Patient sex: M
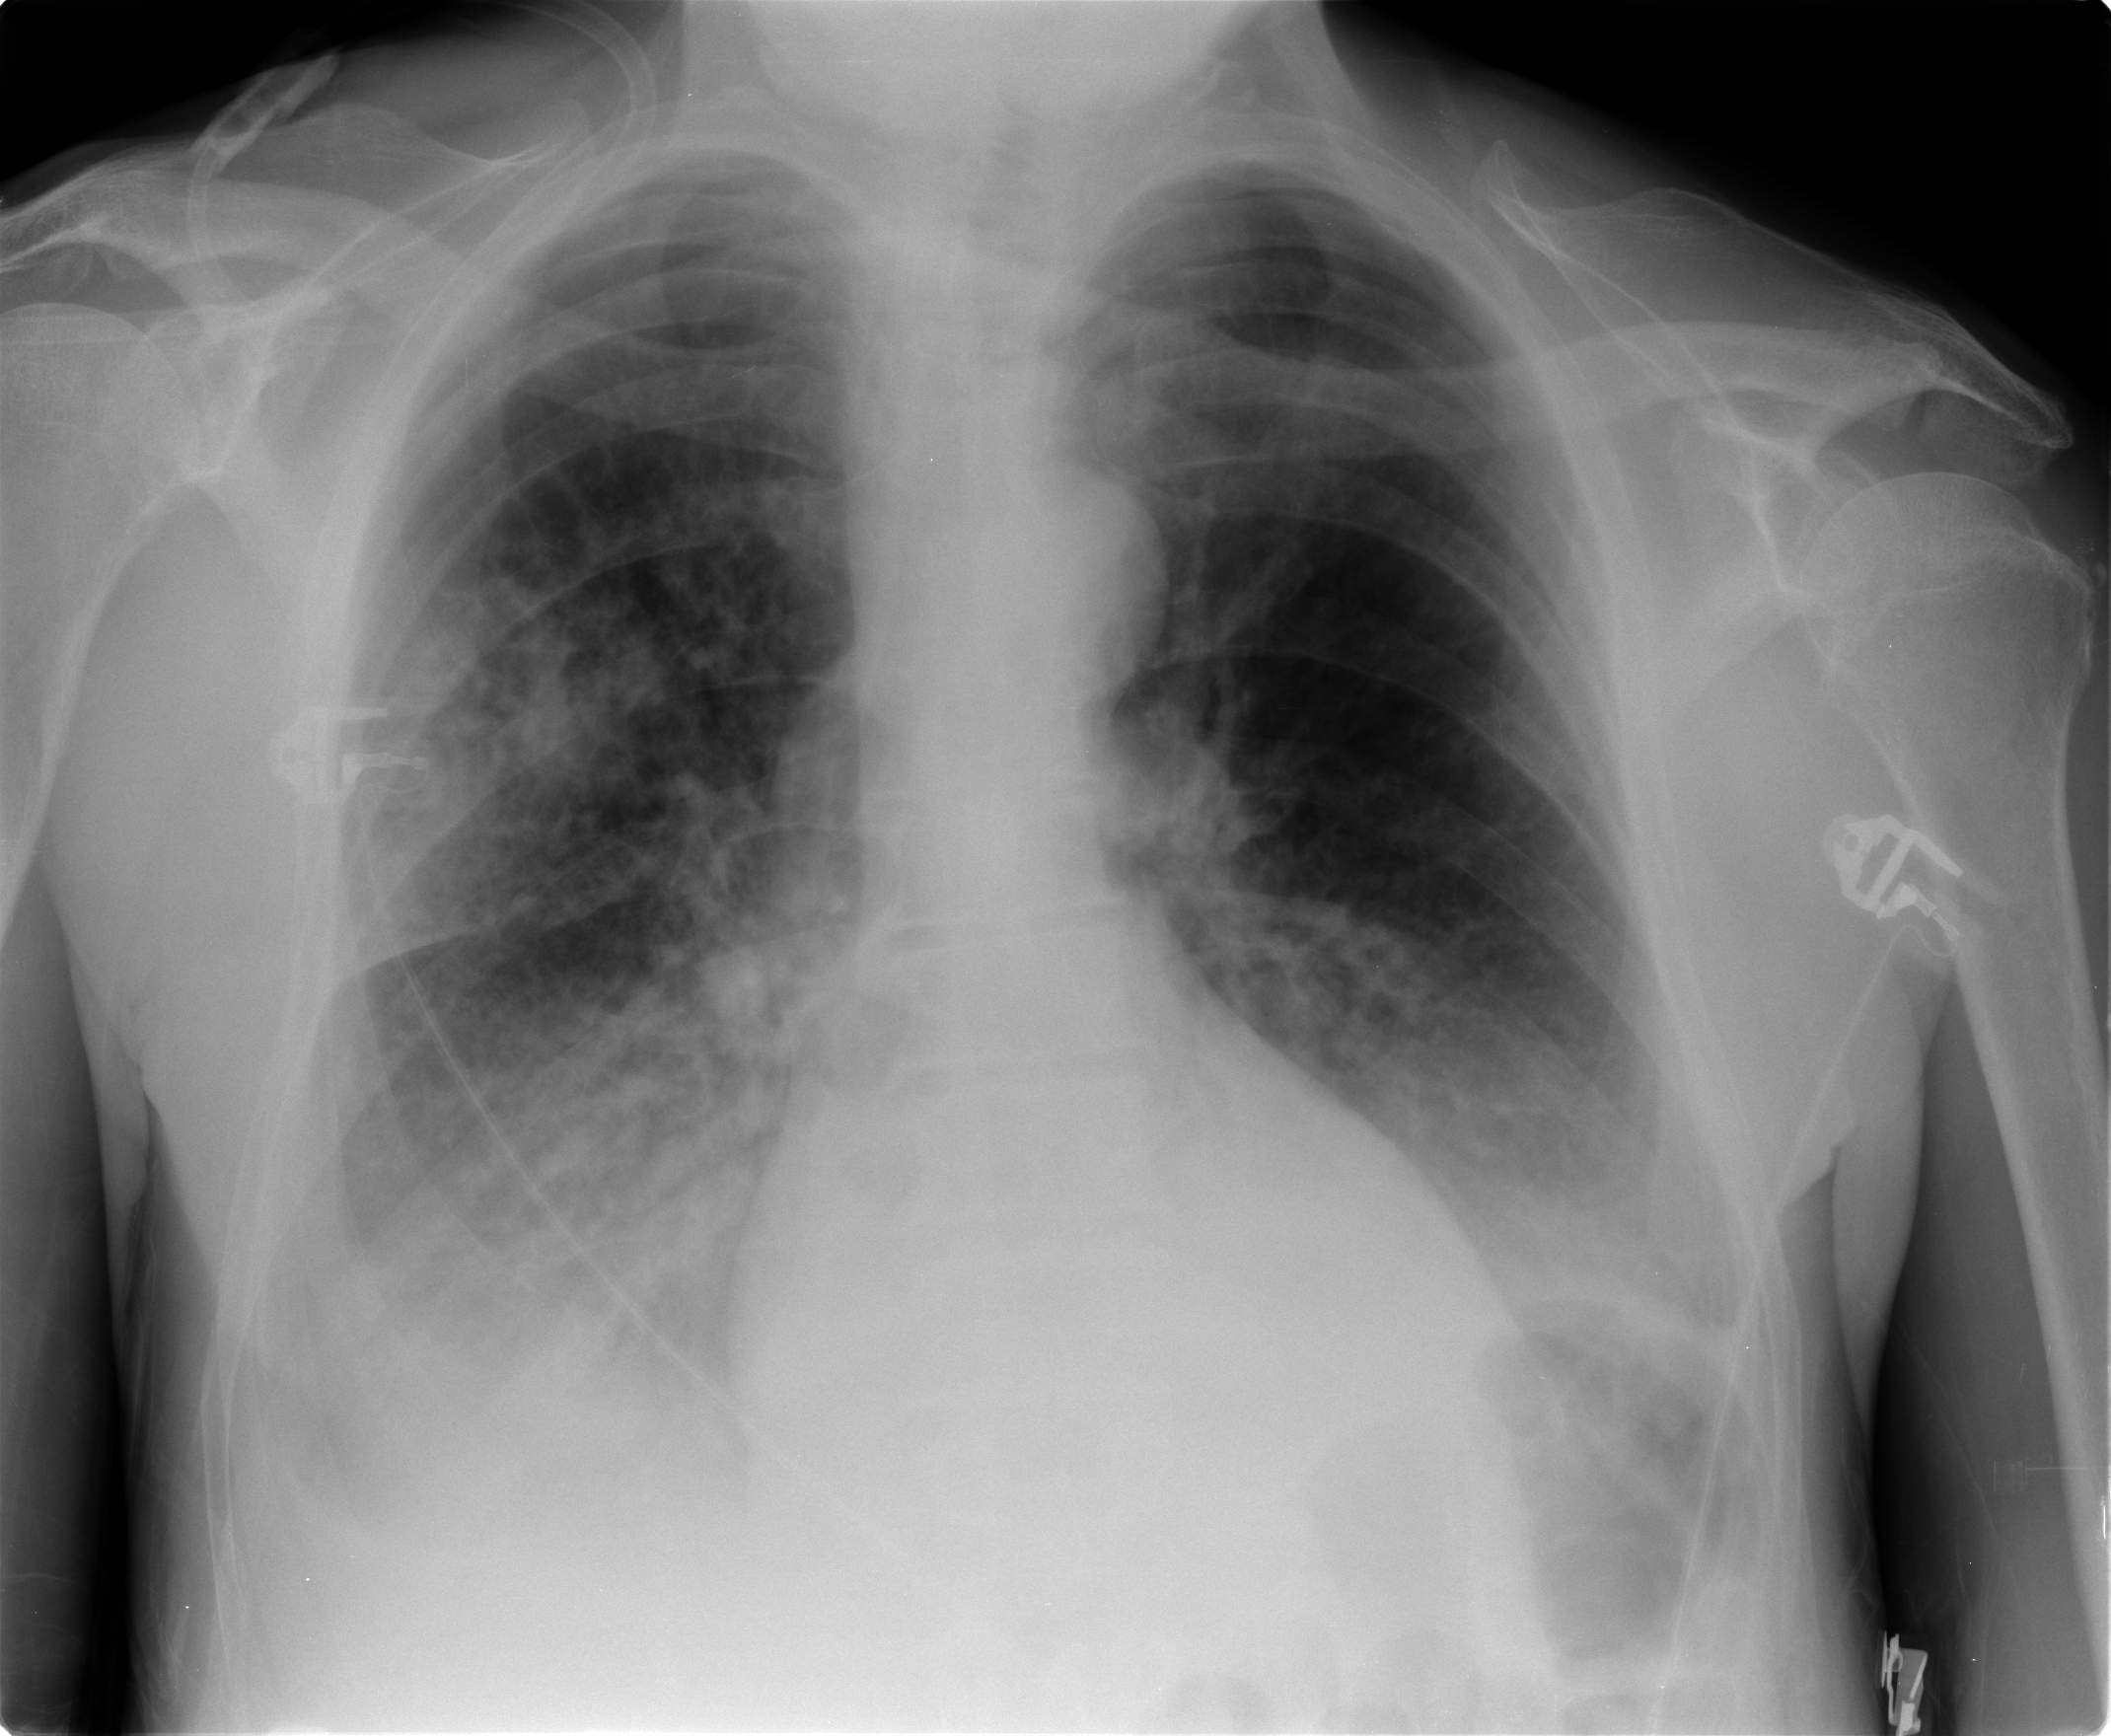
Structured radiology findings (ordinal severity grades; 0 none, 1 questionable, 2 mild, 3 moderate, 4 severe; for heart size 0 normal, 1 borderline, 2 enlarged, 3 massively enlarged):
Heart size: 0
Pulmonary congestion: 0
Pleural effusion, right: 3
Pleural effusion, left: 2
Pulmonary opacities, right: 3
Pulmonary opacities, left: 1
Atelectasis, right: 3
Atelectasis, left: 2